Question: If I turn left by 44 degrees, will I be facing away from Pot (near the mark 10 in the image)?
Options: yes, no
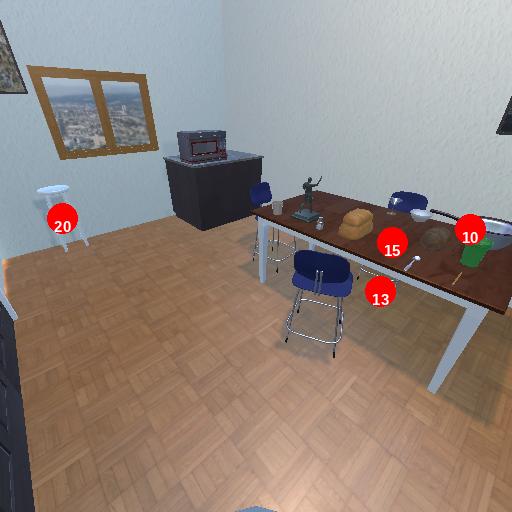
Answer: yes